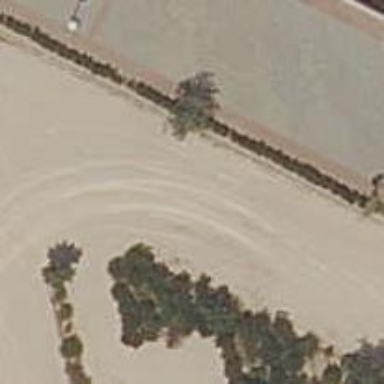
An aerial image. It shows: Parking aisle with sand surface.